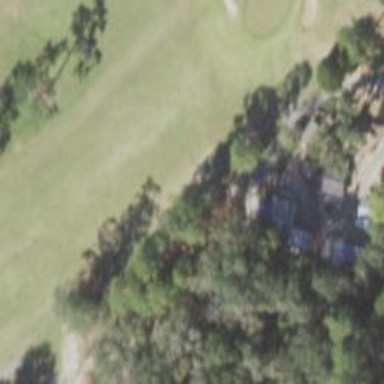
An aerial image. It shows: Path for golf carts.